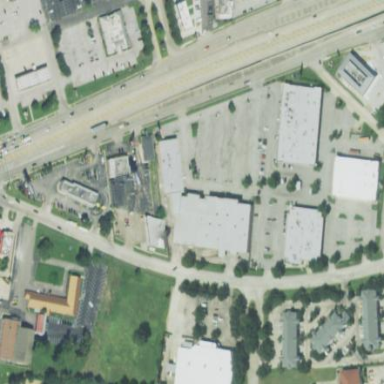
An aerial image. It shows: Retail area.